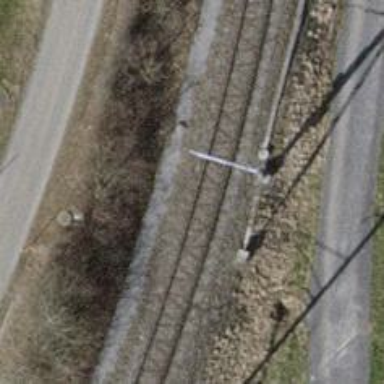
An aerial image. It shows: Catenary mast for power lines.